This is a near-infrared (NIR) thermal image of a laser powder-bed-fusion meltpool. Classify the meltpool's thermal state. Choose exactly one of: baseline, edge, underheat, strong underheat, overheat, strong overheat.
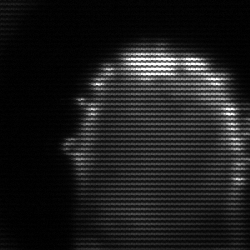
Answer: baseline